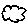
Label: cloud